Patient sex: F
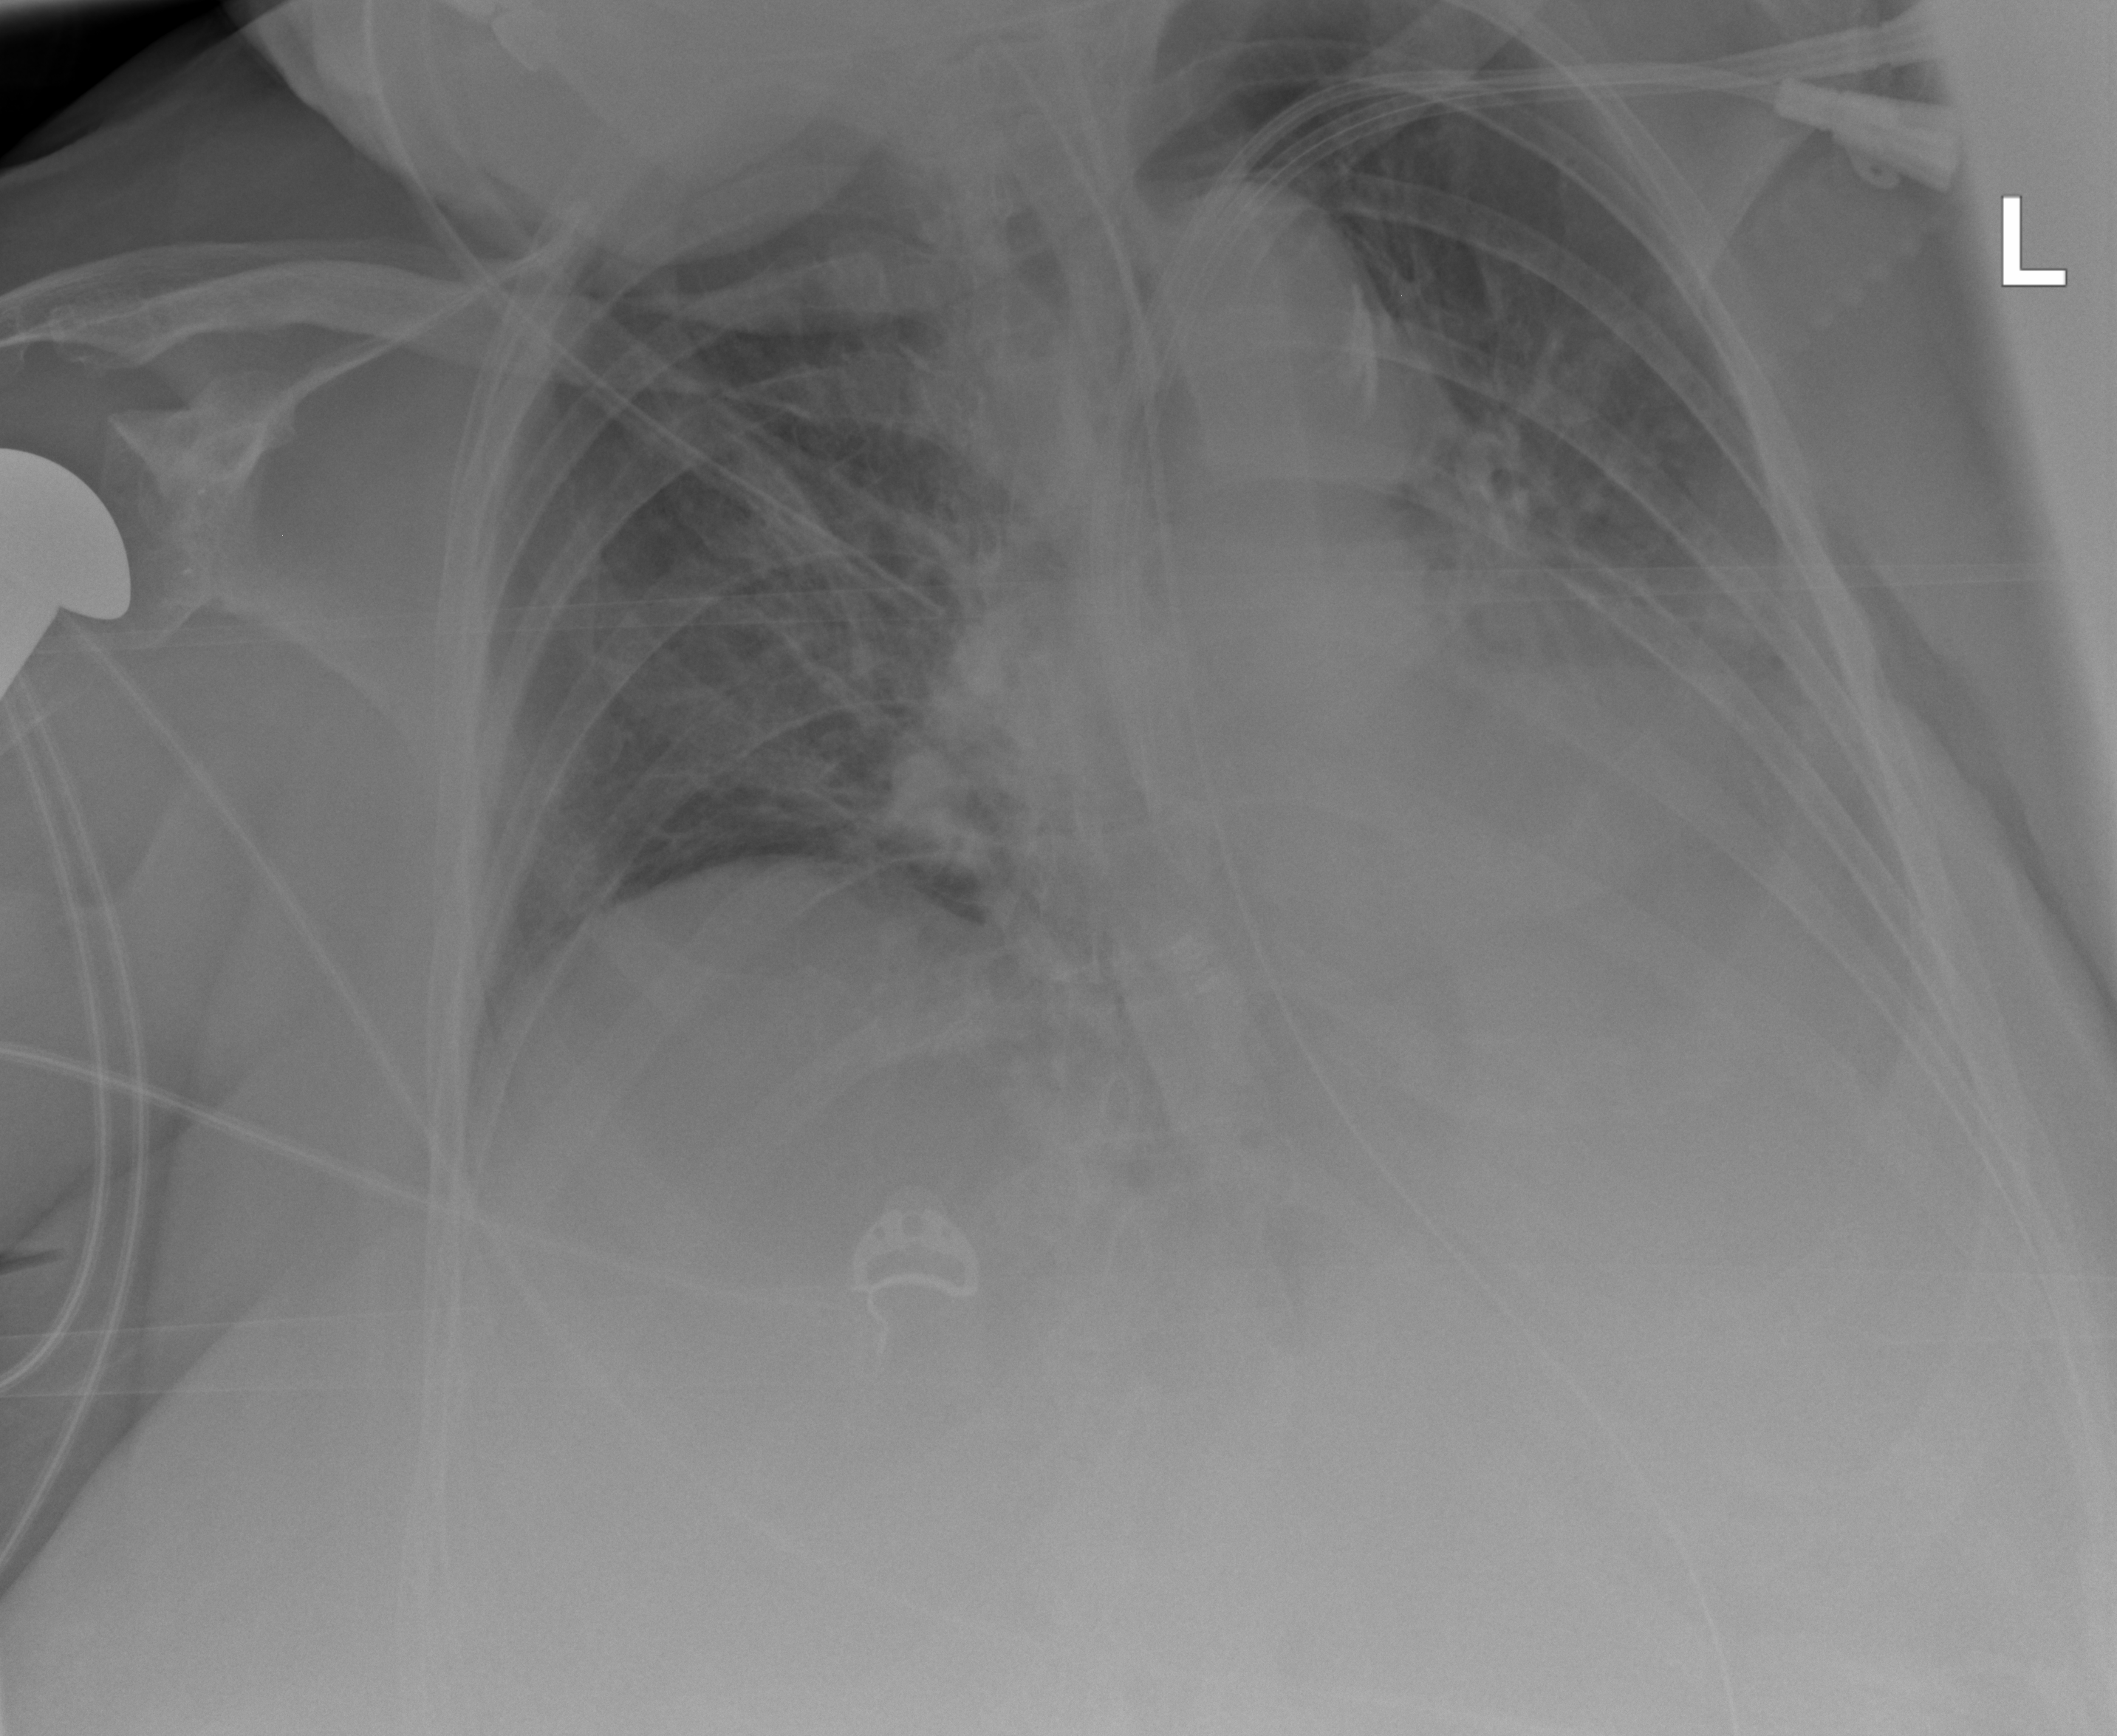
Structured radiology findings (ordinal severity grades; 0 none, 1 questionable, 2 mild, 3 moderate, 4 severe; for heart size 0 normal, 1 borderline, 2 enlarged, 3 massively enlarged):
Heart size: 2
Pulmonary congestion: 1
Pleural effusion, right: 1
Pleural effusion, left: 3
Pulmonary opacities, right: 0
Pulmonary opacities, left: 0
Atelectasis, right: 2
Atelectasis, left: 3